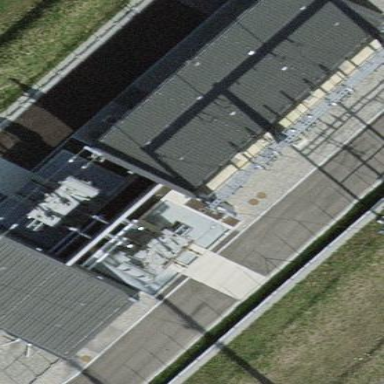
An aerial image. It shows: Transmission substation.